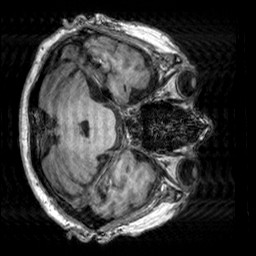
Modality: T1w
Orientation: axial
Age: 68
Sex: male
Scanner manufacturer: siemens
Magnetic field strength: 3 T
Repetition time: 2.3 s
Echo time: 0.00303 s